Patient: sex M, age 48
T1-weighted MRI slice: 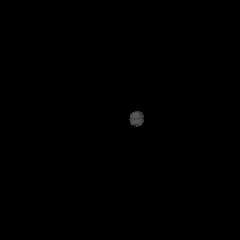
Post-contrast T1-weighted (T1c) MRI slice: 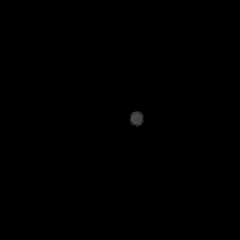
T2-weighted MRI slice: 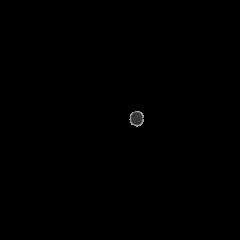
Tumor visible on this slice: no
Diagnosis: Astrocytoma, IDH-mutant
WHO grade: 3